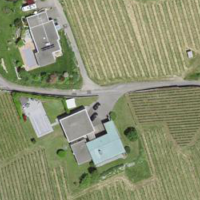
EUNIS habitat code: 54
Species observed at this site:
Sambucus racemosa
Saponaria ocymoides
Melampyrum arvense